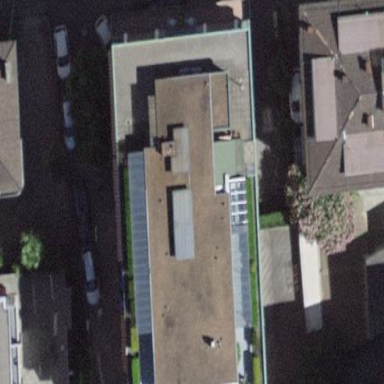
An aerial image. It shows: Hotel building.